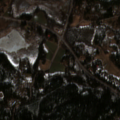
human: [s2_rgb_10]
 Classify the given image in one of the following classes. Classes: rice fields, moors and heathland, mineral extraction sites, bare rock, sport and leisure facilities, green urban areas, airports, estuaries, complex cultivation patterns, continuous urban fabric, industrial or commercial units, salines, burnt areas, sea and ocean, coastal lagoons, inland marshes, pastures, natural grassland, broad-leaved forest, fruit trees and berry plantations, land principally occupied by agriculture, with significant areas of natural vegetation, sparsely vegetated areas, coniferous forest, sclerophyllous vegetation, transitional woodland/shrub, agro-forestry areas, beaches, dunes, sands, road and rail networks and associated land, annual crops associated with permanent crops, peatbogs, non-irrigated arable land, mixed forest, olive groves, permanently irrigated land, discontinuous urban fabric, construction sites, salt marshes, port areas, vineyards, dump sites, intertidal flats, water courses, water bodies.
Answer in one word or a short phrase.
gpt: discontinuous urban fabric, coniferous forest, mixed forest, water bodies